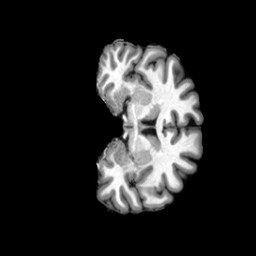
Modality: T1w
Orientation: coronal
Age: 32
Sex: female
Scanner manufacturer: siemens
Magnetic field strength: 3 T
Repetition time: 2.5 s
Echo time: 0.00222 s